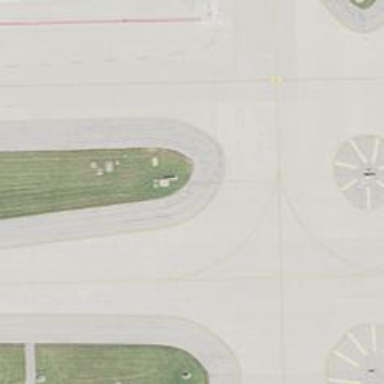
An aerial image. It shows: View of taxiway at the airport.